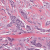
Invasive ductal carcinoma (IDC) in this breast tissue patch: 1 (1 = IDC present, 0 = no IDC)